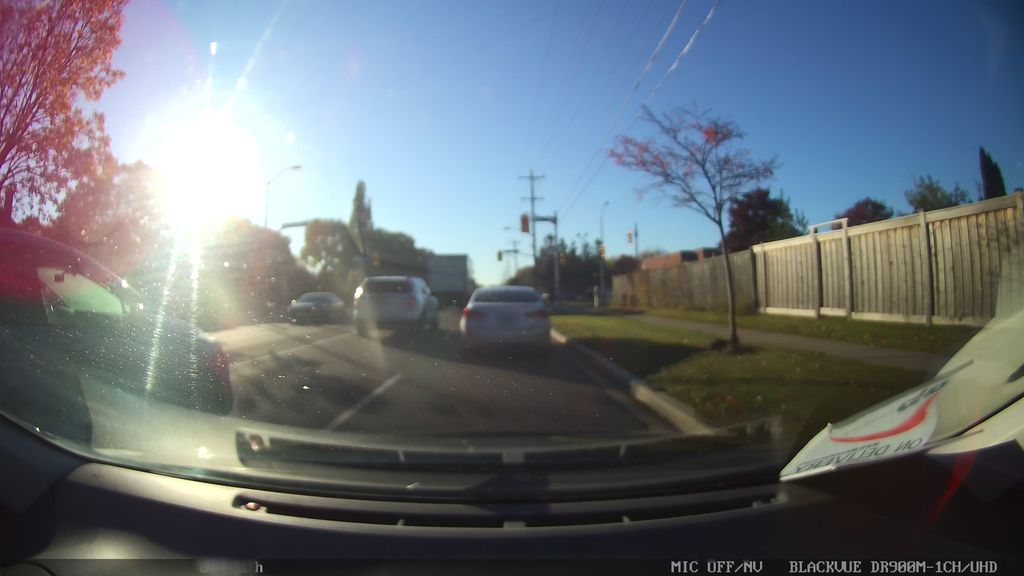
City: toronto